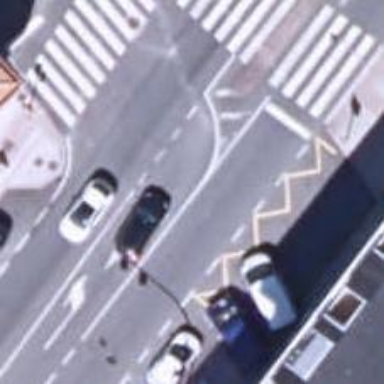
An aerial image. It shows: Road with "give way" sign.